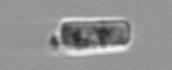
Label: Guinardia_delicatula